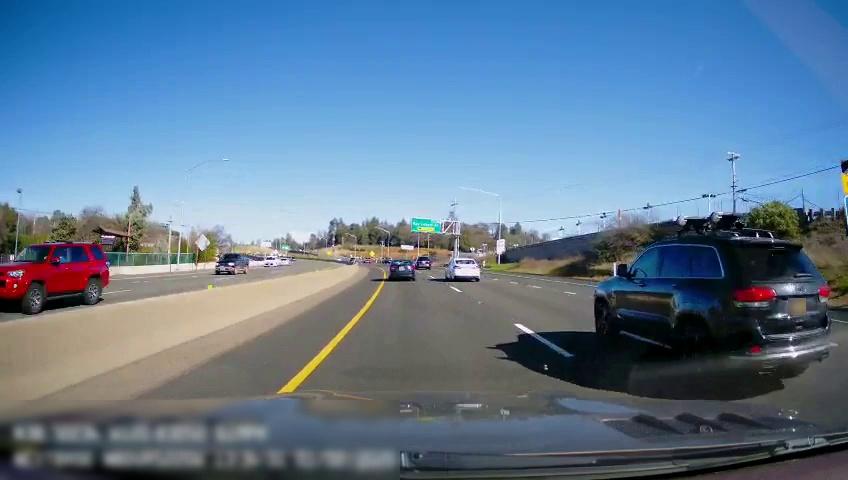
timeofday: Day
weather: Sunny
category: Drivable Space
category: Drivable Space
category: Vehicles | SUV
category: Vehicles | SUV
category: Vehicles | SUV
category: Vehicles | SUV
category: Vehicles | Car
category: Vehicles | SUV
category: Vehicles | SUV
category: Vehicles | Car
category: Lanes | Current Lane
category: Lanes | Current Lane
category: Lanes | Alternate Lane
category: Lanes | Alternate Lane
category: Lanes | Opposite Lane
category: Lanes | Opposite Lane
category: Traffic | Signs
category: Traffic | Signs